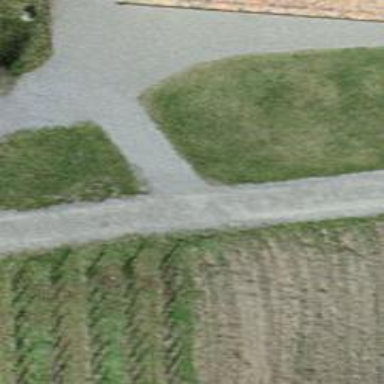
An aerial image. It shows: Footway with pebblestone surface.